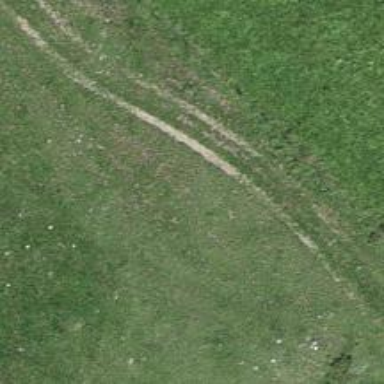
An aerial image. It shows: Track with grade 4 track type.